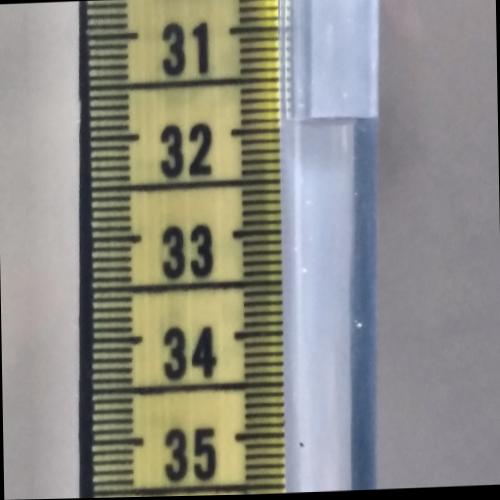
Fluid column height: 31.9 cm